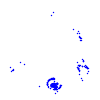
Particle: pion